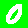
Digit: 0